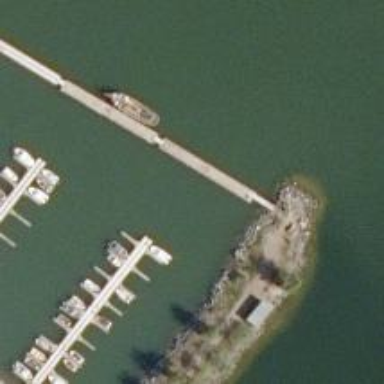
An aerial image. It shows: Man-made pier.